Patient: sex M, age 75
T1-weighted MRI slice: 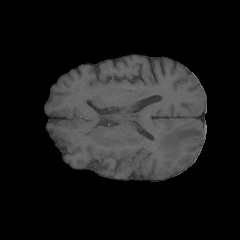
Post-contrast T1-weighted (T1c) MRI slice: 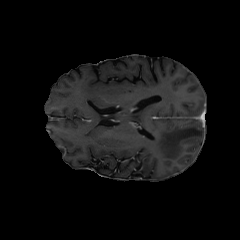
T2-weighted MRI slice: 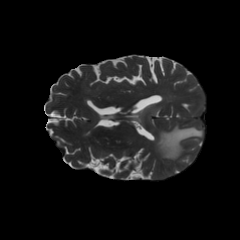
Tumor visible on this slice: yes
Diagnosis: Glioblastoma, IDH-wildtype
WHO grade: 4